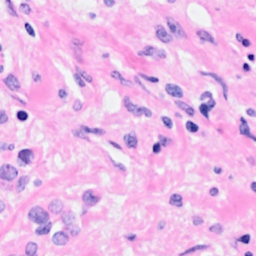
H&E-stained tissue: Breast